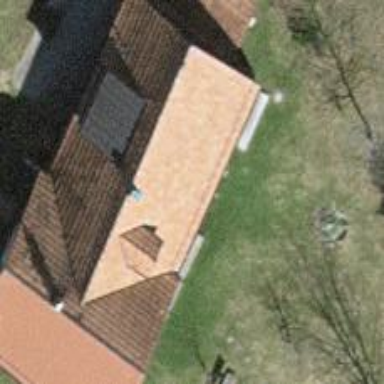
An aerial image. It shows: Simple house.